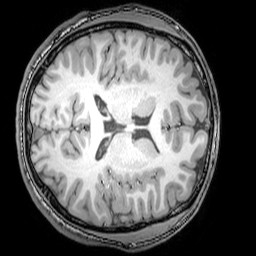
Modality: T1w
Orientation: axial
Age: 22
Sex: male
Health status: healthy
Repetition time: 0.081 s
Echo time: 0.037 s